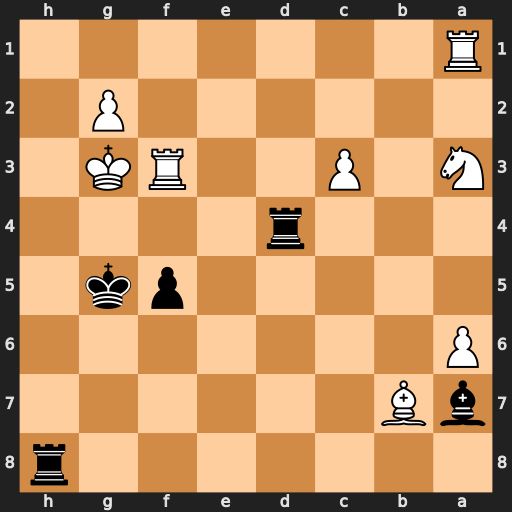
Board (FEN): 7r/bB6/P7/5pk1/3r4/N1P2RK1/6P1/R7
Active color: b
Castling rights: -
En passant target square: -
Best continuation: Rg4#